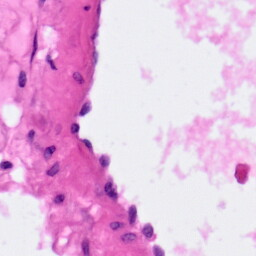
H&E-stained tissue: Pancreatic